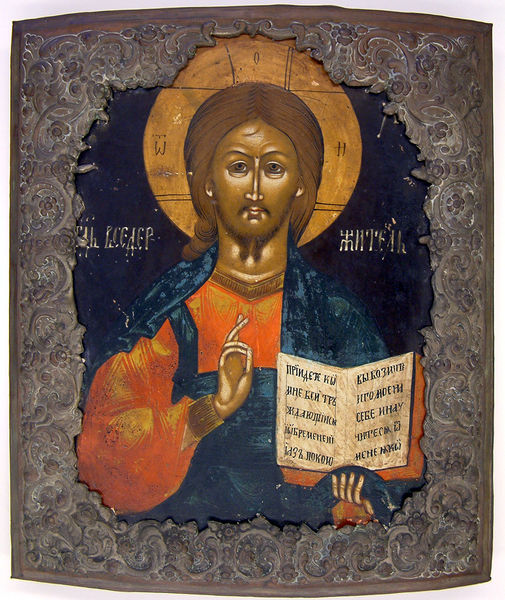
Titel: Icon with Christ Pantocrator, Icon with Christ Pantocrator
Standort: Amherst (Massachusetts, USA)
Institution: Mead Art Museum, Amherst College
Schlagwörter: blau, blue, church, hands, ornate, religious, collar, face, gold, grey, hair, nose, old, painting, robe, yellow, hand, wood, silver, greek, ear, orange, eyes, frame, coat, mouth, beard, saint, writing, photo, letters, rot, clothes, mantle, music, inscription, jesus, medieval, religion, circle, finger, fingers, god, book, christ, peace, schrift, script, christian, bible, blessing, gesture, pray, prophet, border, russian, europe, halo, vernacular, icon, pages, divine, byzantine, parted, bibel, heligenschein, inri, gospel, savior, disciple, original, ikone, lettering, riza, original frame, russian orthodox, segnen, halten, nothing on screen?...., commandmants, follower